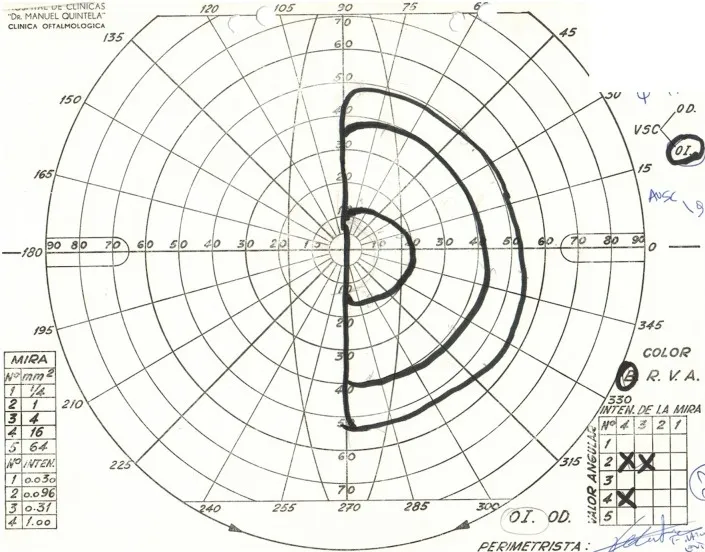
Goldmann perimetry showing left temporal hemianopia.
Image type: chart (chart)